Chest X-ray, PA view. Patient: 24 years old, sex M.
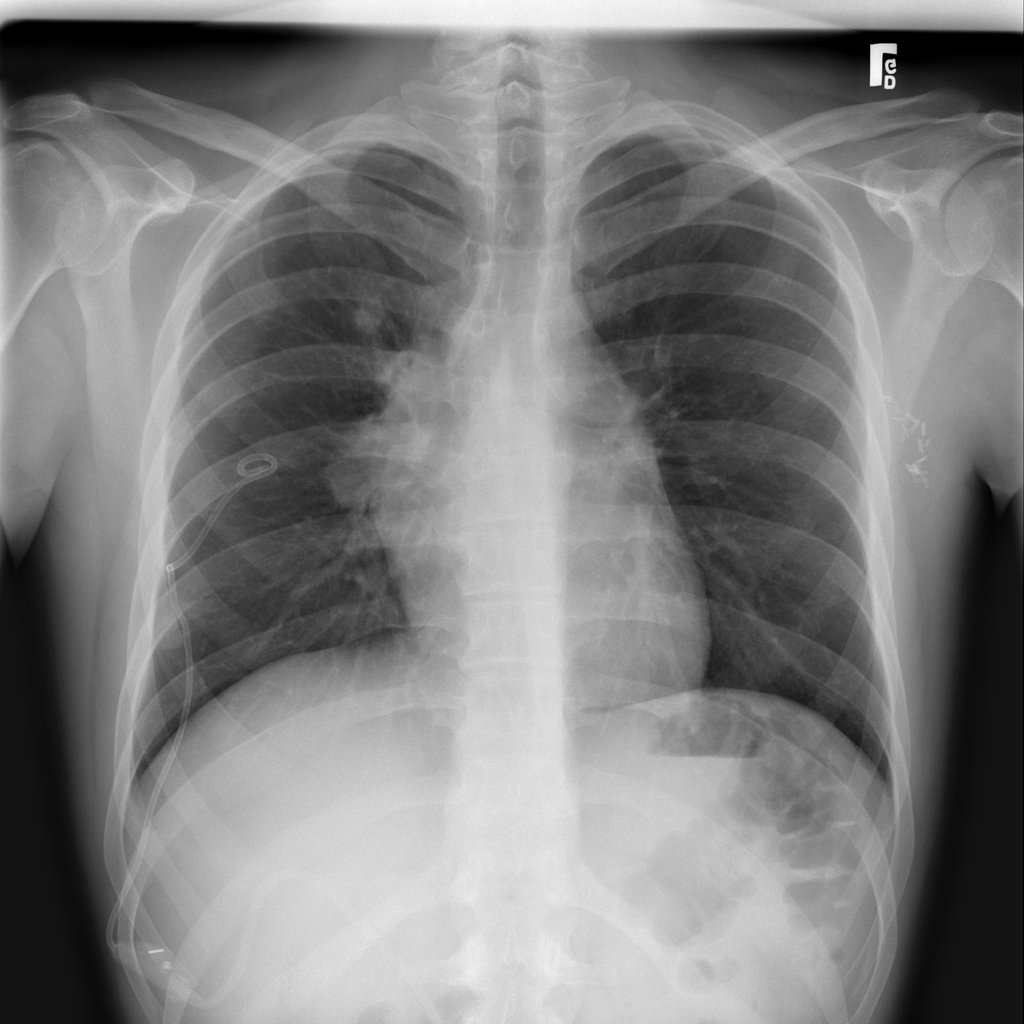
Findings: Mass